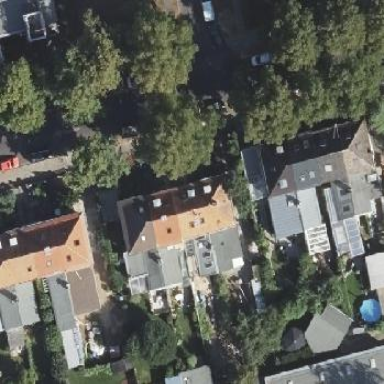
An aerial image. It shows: Terrace building.